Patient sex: M
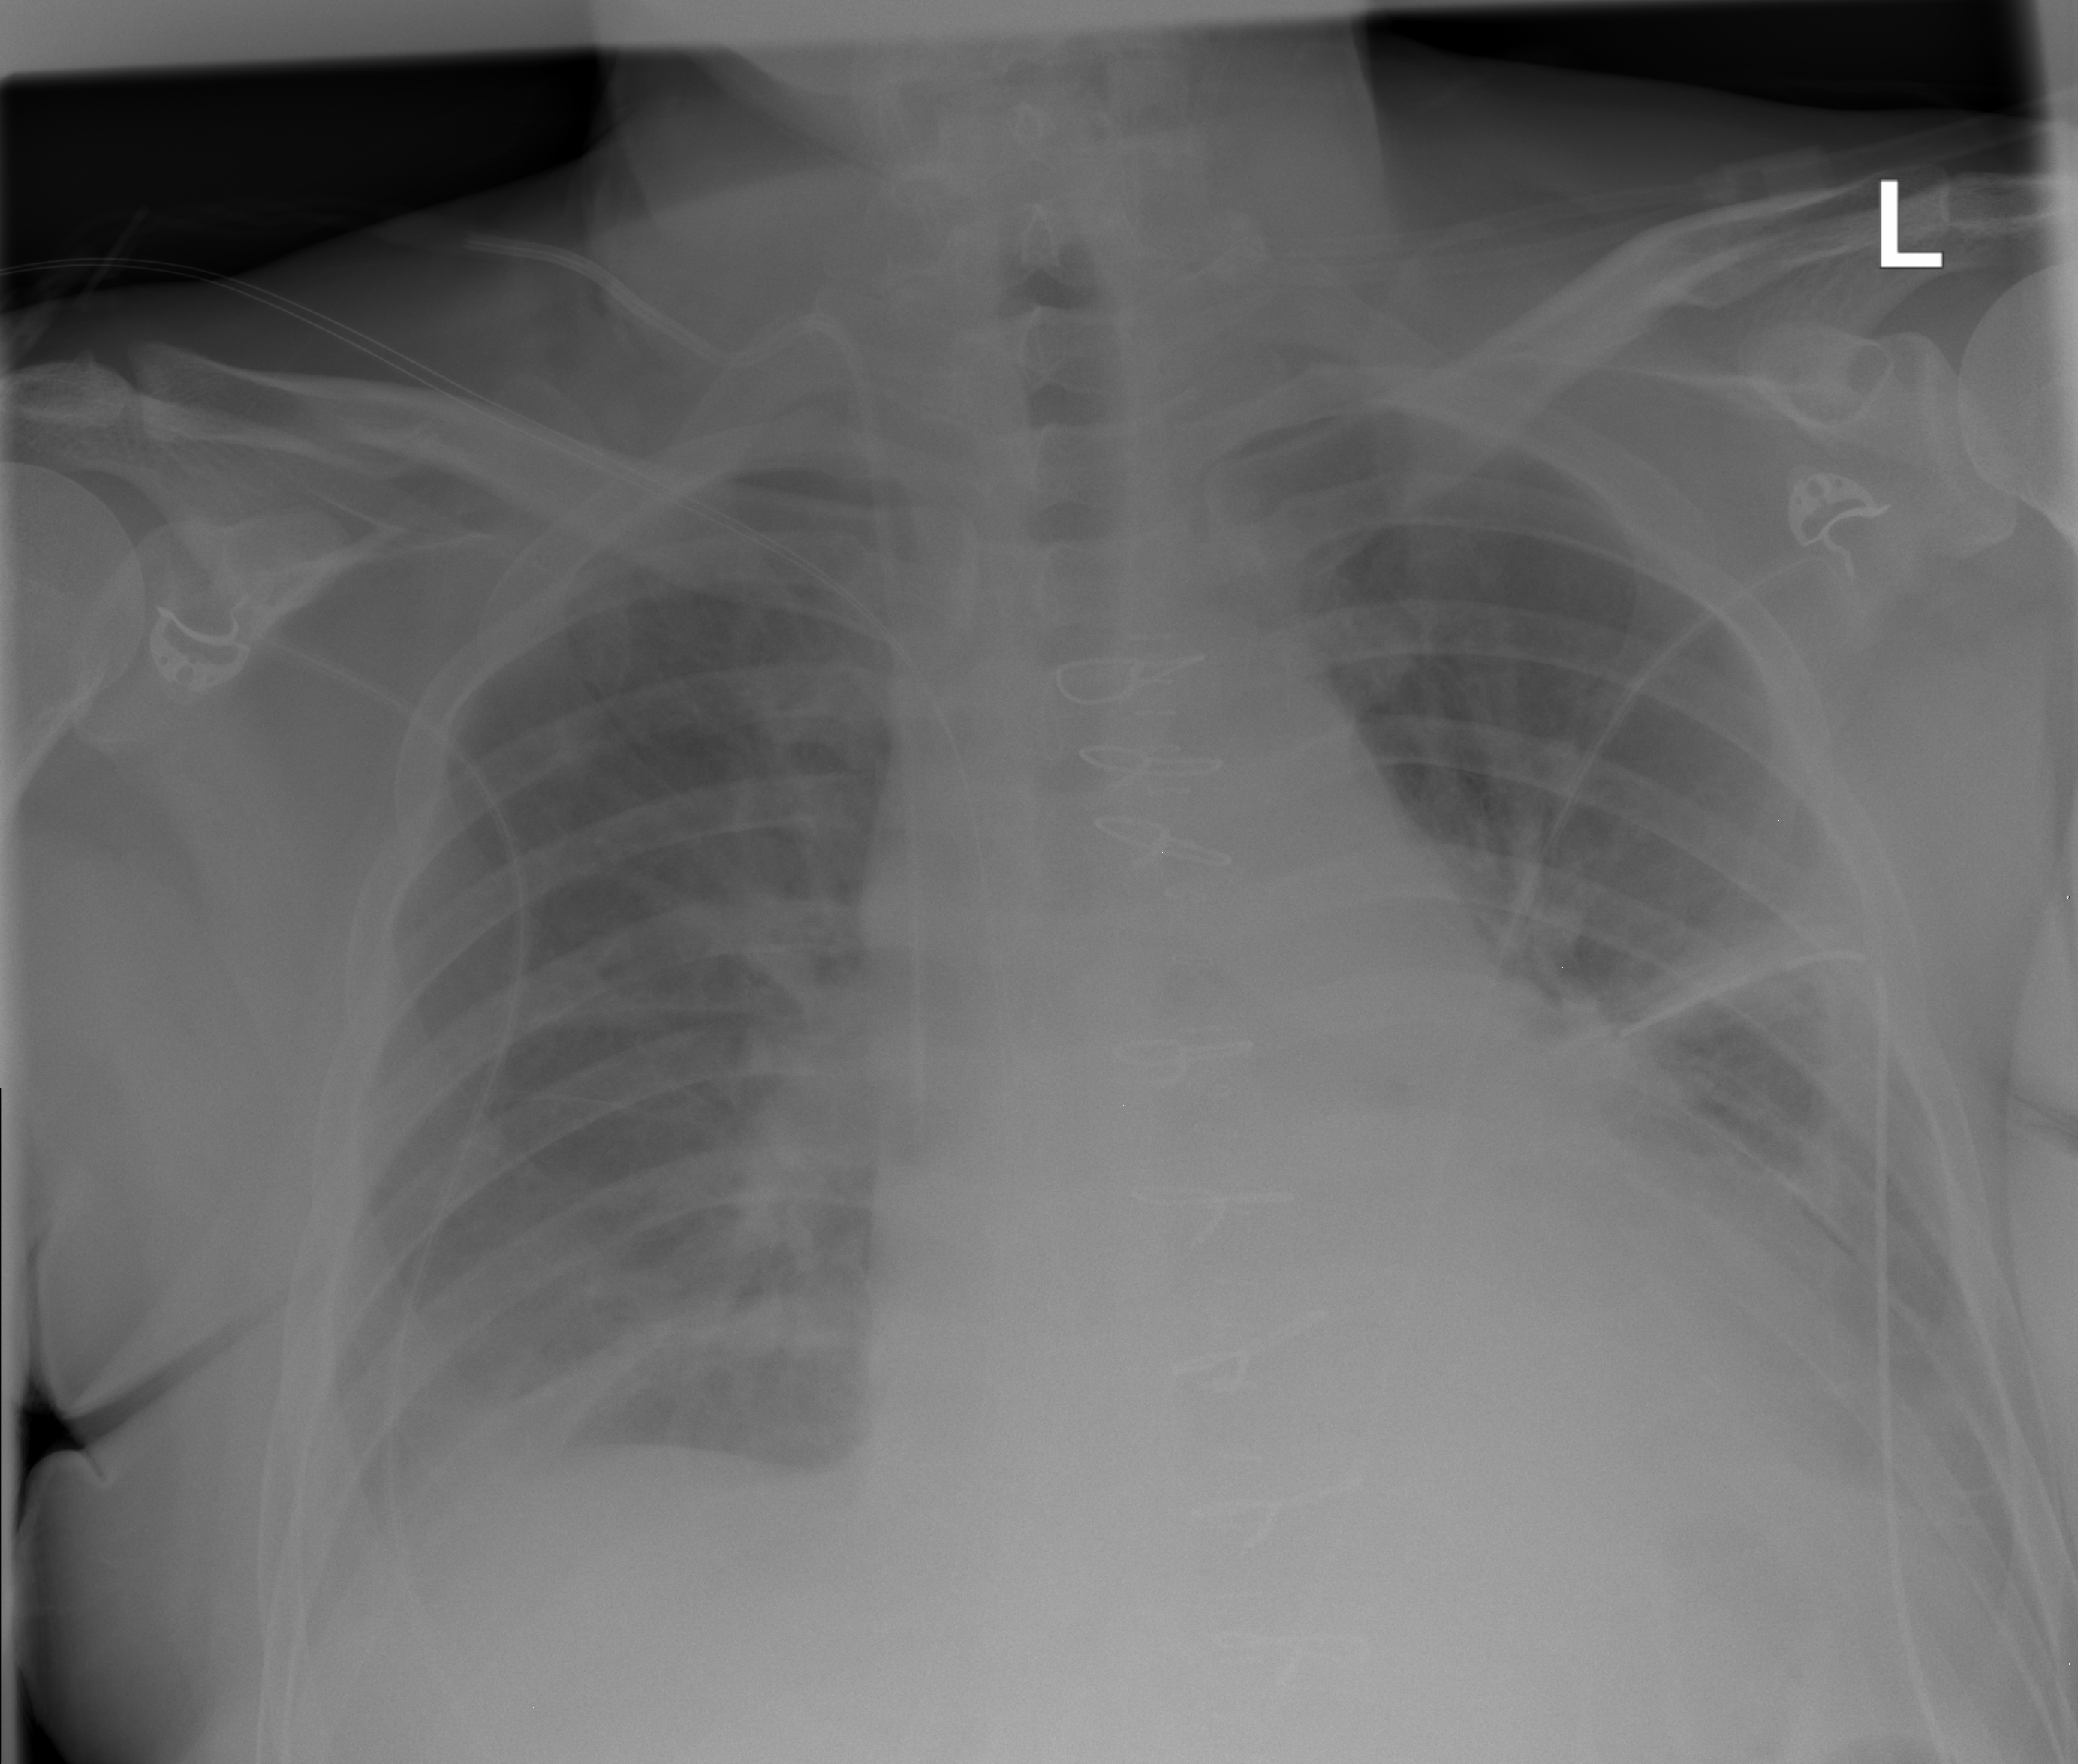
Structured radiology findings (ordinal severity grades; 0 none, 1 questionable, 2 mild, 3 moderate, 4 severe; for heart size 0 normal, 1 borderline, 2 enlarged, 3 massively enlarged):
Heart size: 2
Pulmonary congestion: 3
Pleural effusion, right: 2
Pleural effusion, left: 2
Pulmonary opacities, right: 2
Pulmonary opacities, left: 2
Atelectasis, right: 2
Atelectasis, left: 2